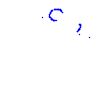
Particle: kaon